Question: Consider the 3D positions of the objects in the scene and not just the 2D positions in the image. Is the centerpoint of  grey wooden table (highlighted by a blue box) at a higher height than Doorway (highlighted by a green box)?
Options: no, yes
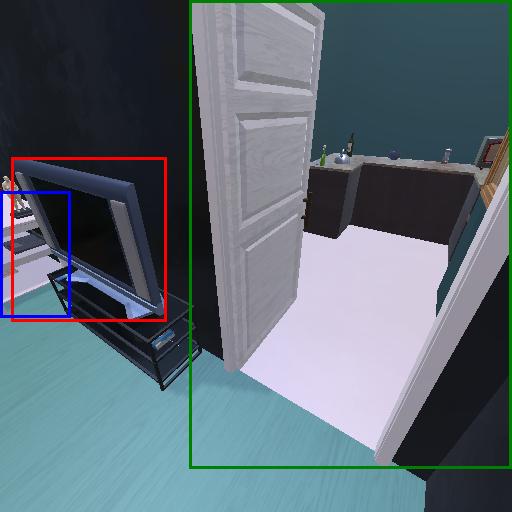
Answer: no